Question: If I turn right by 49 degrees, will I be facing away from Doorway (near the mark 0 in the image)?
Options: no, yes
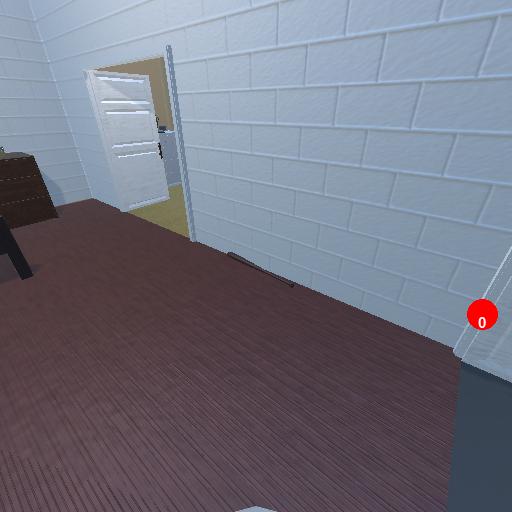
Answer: no